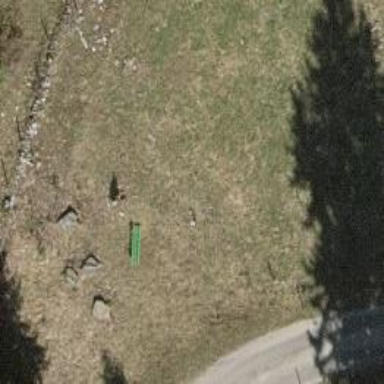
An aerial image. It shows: Bench for seating.